Group 1:
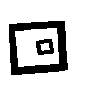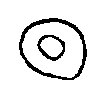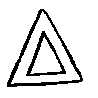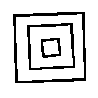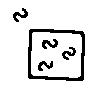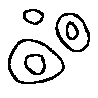
Group 2:
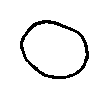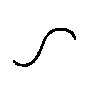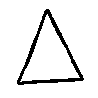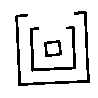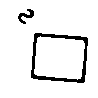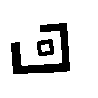
Rule separating the two groups: Nesting vs. no nesting.
Concepts: inside, nesting, recursion, recursion_number, separated_regions
Author: Aaron David Fairbanks